Field crop: maize
Growth stage: 2
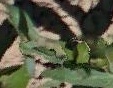
Species: maize